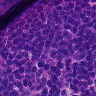
Metastatic tissue present: no